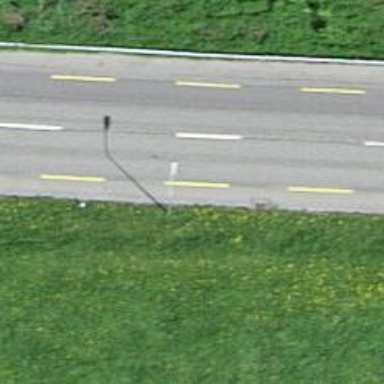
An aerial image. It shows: Advisory cycle lane on primary road with asphalt surface.